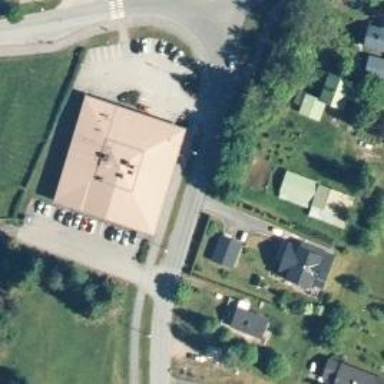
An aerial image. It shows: Hospital building.